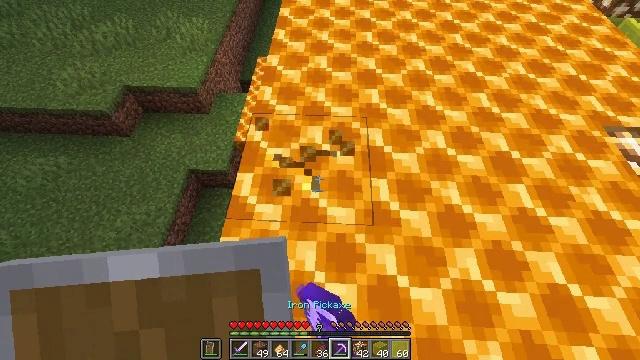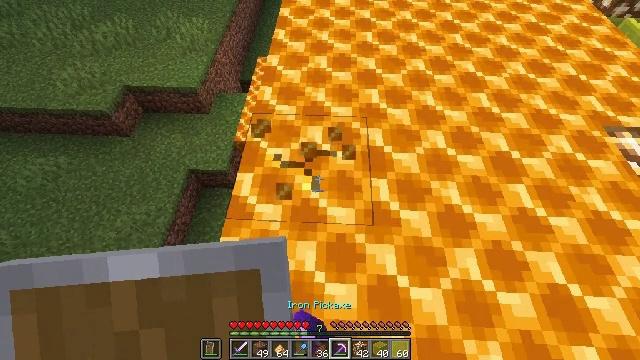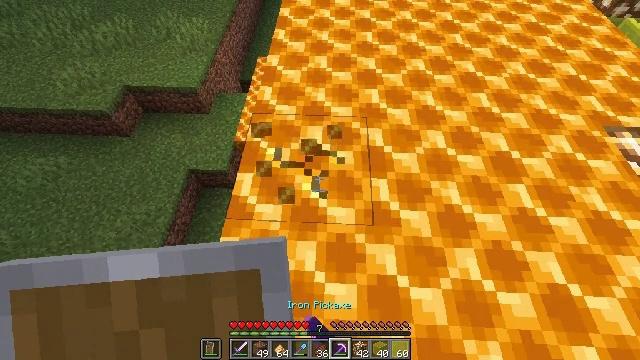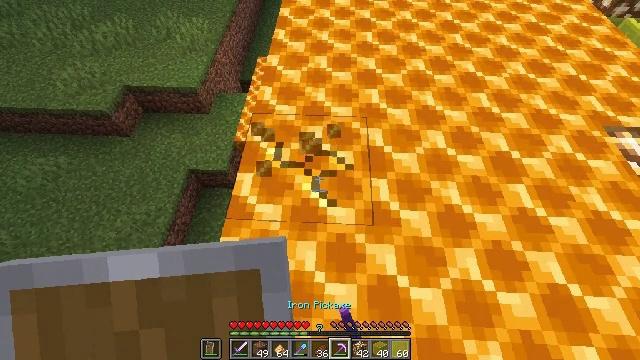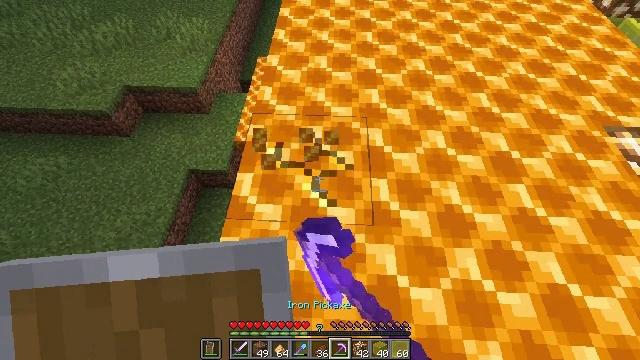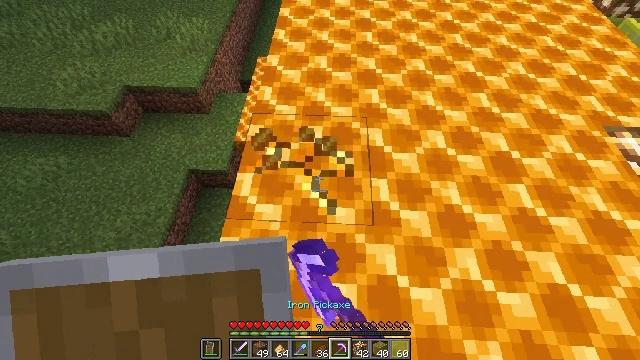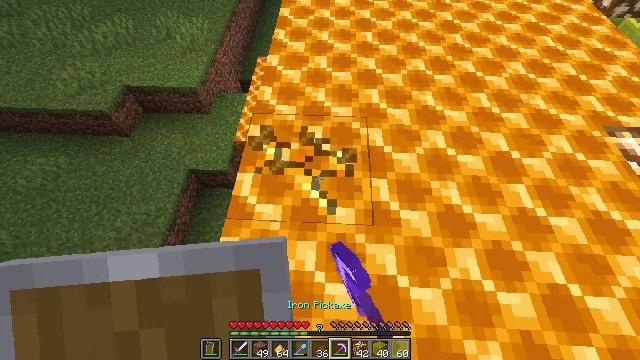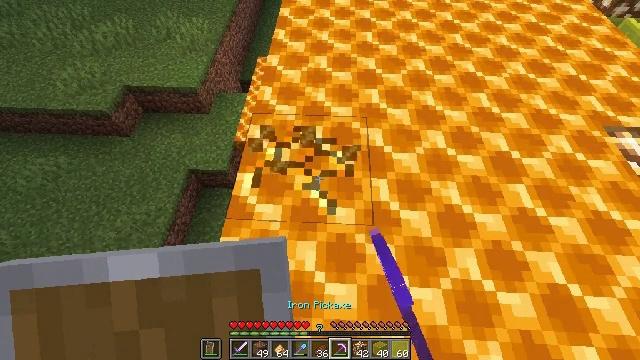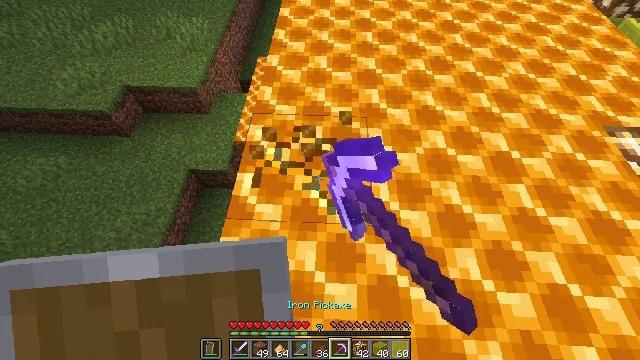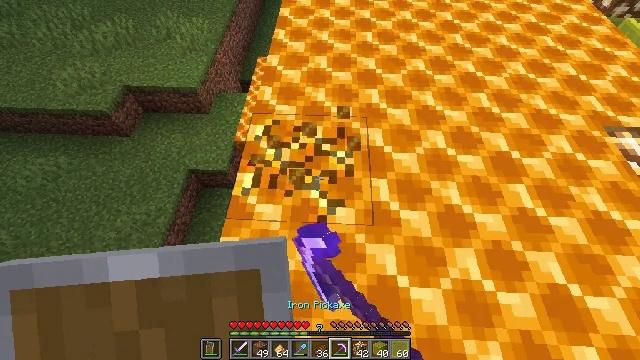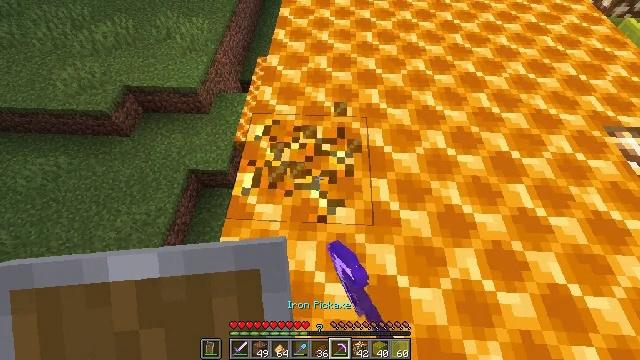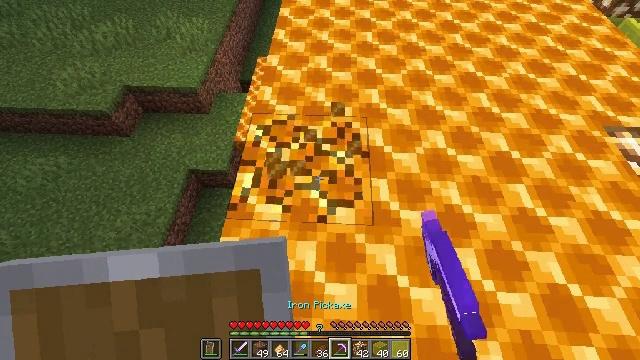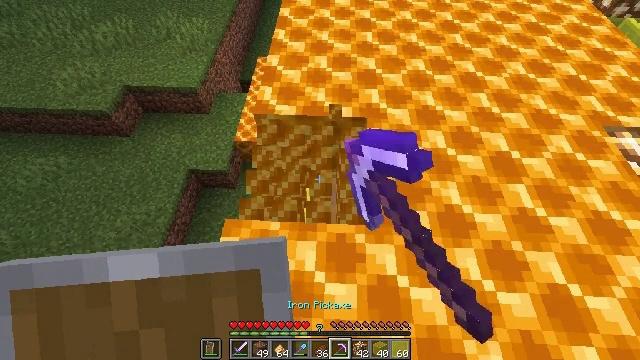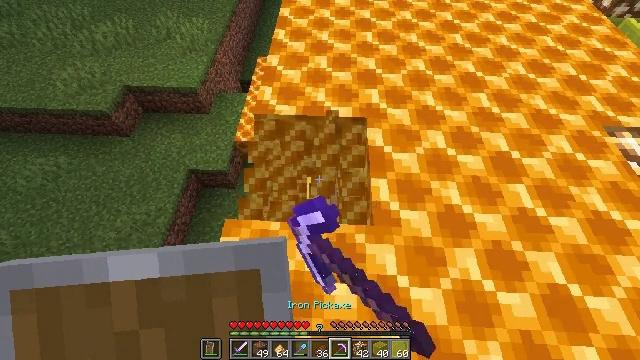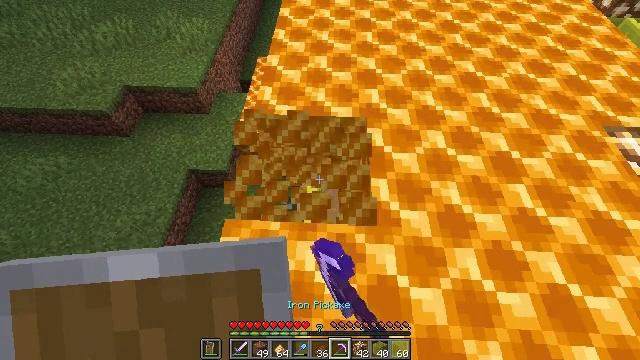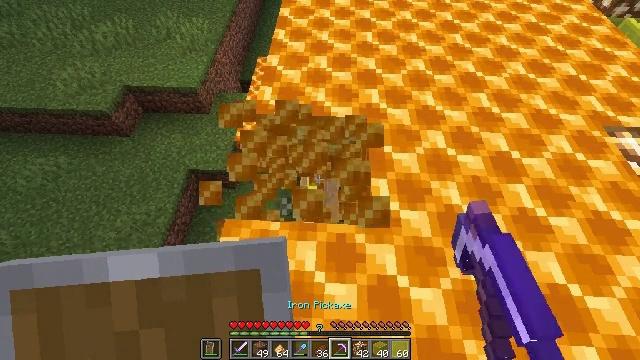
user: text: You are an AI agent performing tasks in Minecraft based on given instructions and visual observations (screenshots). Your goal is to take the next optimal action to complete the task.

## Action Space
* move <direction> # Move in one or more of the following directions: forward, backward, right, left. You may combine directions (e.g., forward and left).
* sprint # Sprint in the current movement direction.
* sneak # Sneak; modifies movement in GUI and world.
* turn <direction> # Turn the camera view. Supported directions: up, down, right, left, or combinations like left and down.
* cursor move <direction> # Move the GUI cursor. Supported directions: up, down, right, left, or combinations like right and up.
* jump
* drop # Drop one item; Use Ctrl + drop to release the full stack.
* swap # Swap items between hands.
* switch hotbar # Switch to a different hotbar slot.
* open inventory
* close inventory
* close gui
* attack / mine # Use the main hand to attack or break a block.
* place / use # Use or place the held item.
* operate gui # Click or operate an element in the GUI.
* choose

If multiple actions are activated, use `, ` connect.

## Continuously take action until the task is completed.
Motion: motion action
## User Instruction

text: Gather the honeycomb block from a beehive structure.
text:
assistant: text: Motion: attack / mine
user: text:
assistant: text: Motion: attack / mine
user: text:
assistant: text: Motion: attack / mine
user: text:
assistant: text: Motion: attack / mine
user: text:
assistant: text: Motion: attack / mine
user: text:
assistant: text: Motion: attack / mine
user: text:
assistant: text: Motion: attack / mine
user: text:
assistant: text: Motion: attack / mine
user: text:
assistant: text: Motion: attack / mine
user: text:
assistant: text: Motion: attack / mine
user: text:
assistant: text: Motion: attack / mine
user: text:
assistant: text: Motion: attack / mine
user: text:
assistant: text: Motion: attack / mine
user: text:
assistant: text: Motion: attack / mine
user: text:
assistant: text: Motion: attack / mine
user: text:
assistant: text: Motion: attack / mine
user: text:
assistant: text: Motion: attack / mine